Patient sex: M
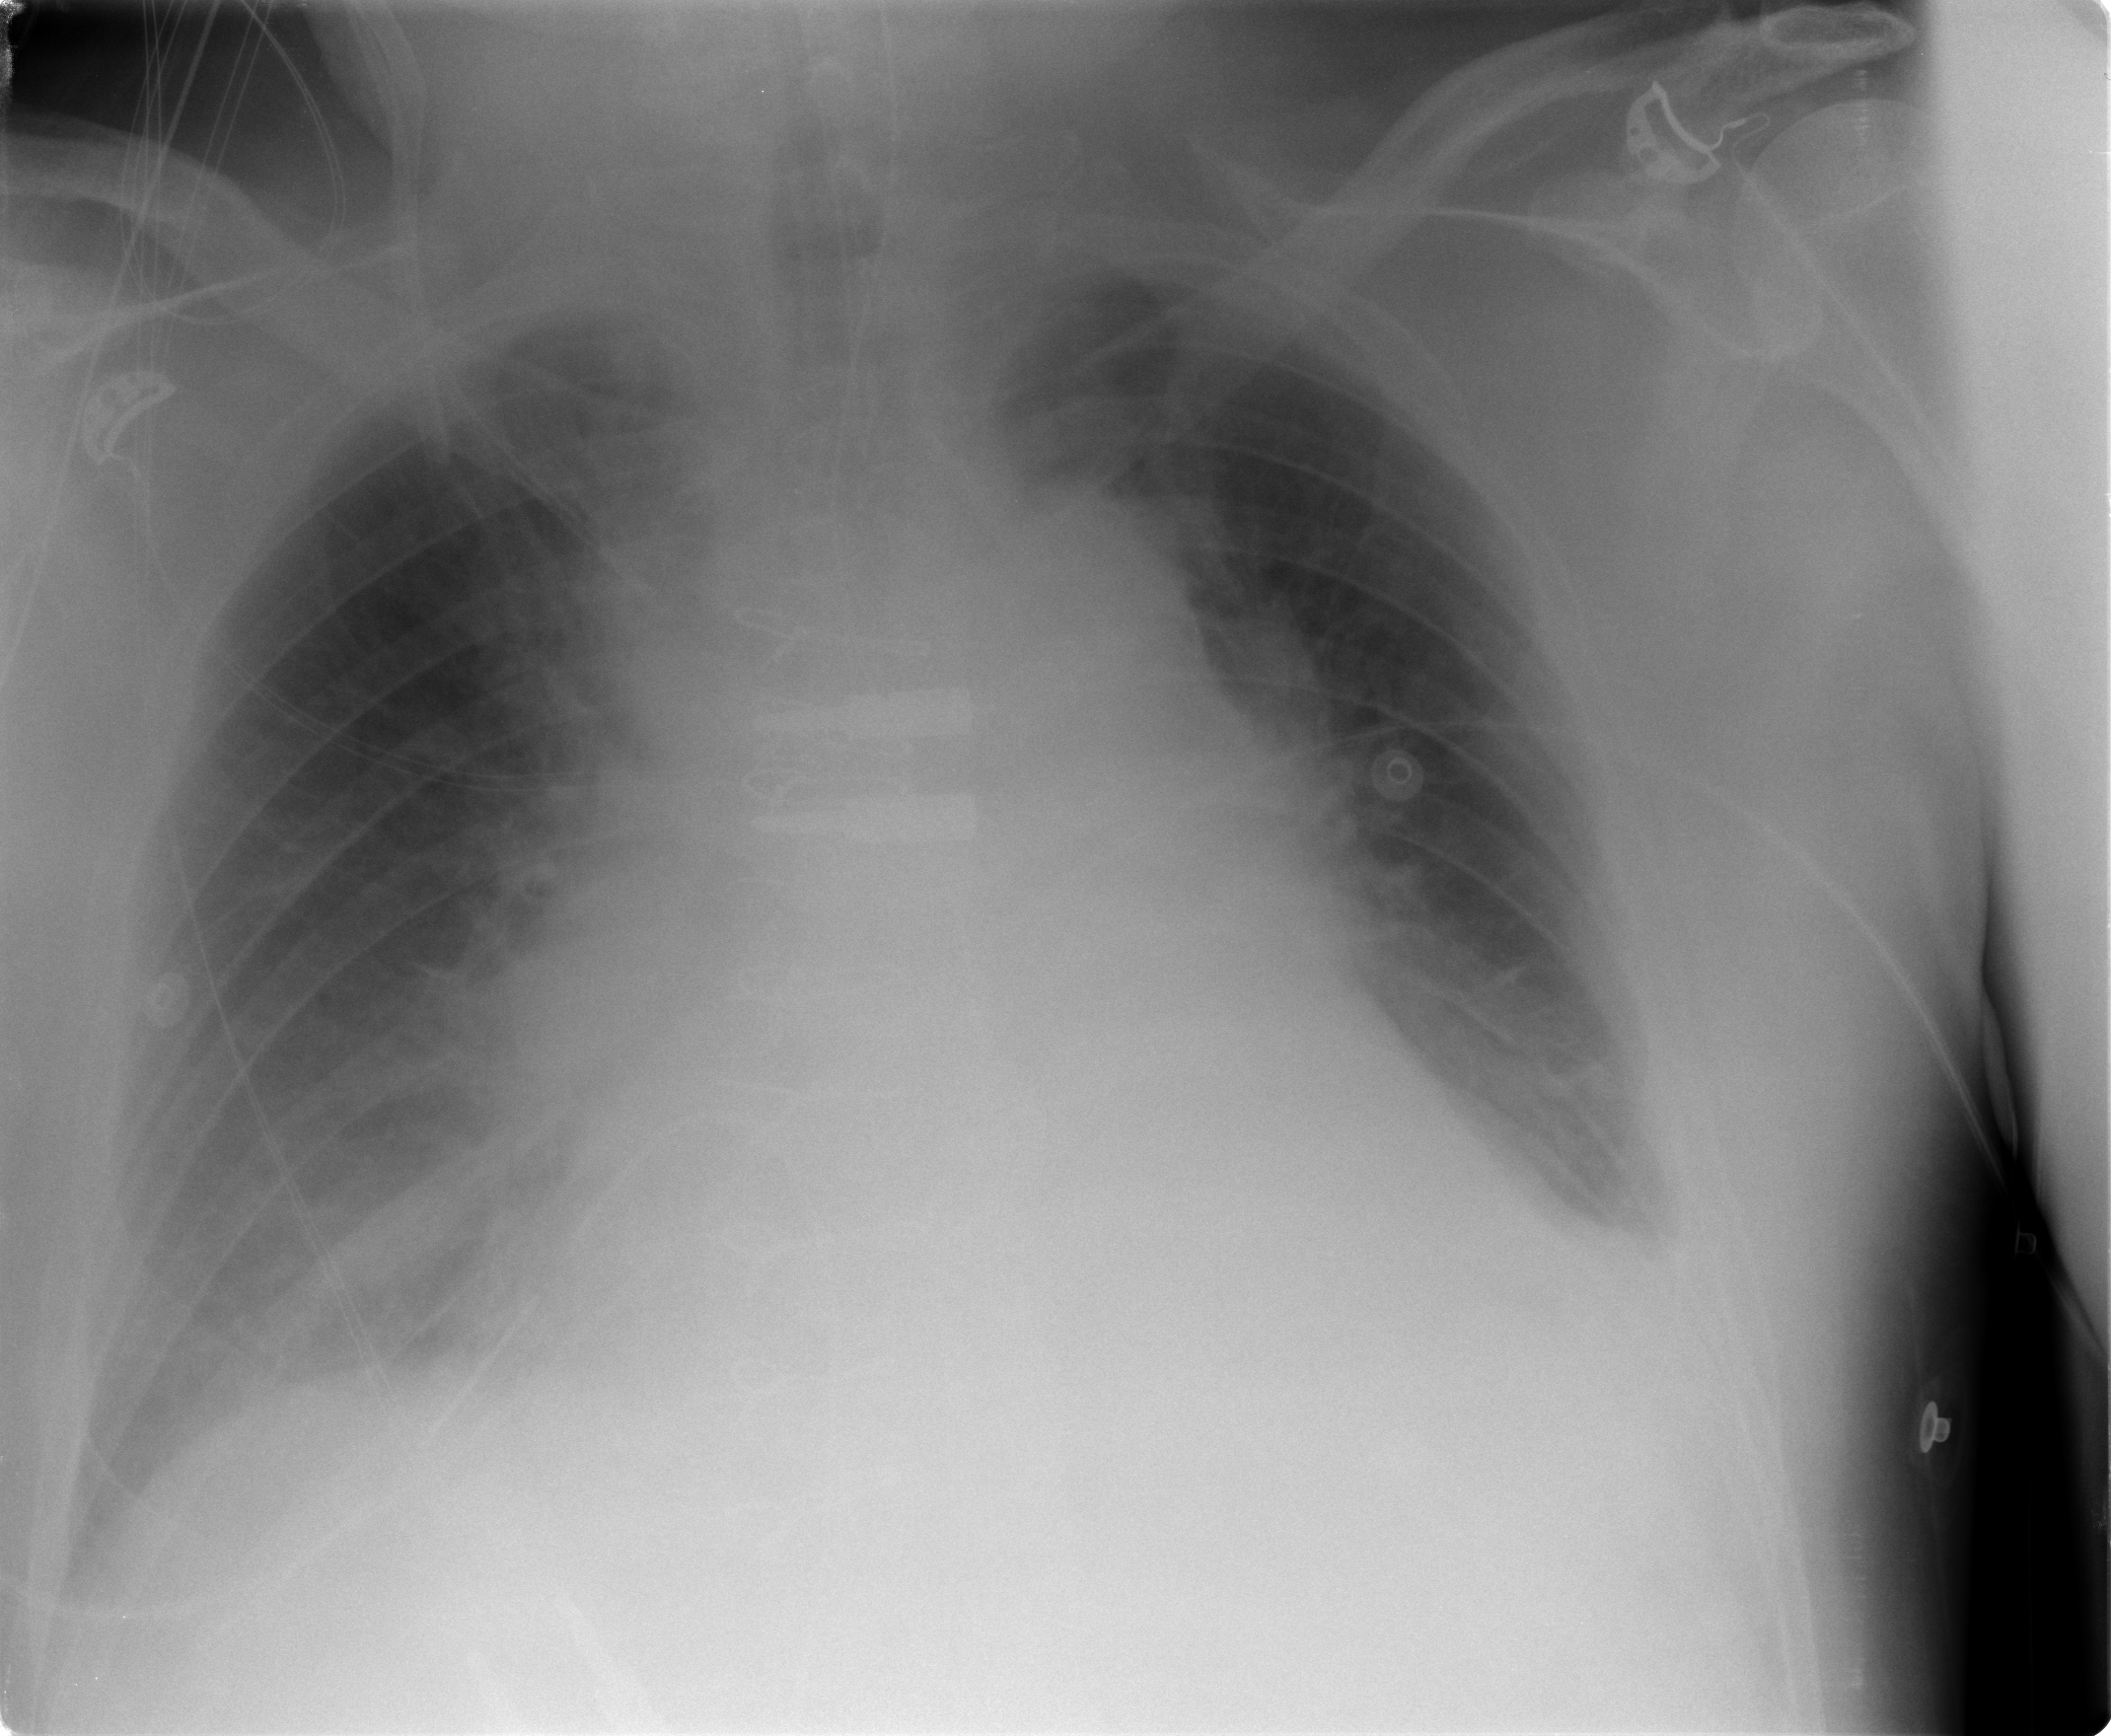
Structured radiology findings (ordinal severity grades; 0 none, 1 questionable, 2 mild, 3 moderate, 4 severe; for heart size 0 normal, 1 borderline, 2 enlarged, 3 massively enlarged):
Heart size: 3
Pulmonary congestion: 3
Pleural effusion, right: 2
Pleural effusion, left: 2
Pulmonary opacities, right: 0
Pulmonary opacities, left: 0
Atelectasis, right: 1
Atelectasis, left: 1